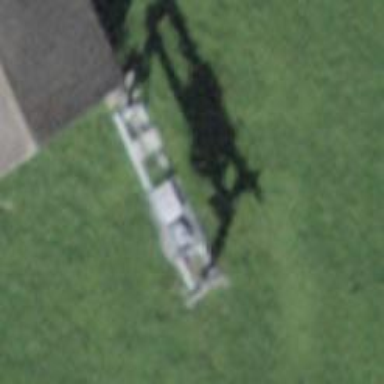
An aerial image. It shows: Pylon for aerialway.